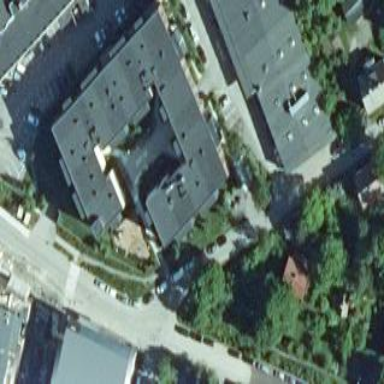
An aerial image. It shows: Building with flat roof made of tar paper.